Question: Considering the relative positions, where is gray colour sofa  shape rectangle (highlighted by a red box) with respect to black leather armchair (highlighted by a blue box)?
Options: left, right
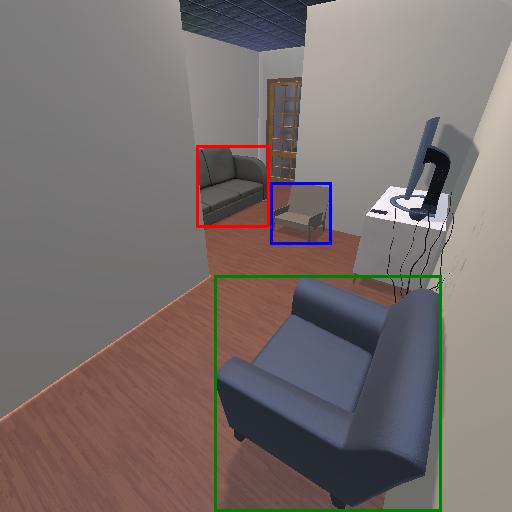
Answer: left